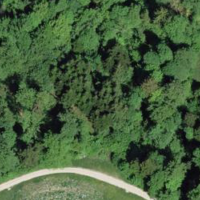
EUNIS habitat code: 41
Species observed at this site:
Agrostemma githago
Melilotus albus